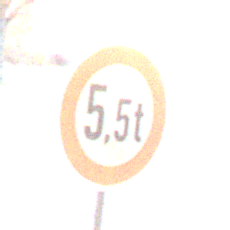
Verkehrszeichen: TatsaechlicheMasse
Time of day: MorningAfternoon
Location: Roofed (Urban)
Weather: PartlyCloudy
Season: NotSpecified
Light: Natural